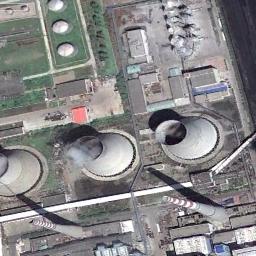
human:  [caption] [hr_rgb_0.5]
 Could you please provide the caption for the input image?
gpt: In the thermal power plant there are workshops and machinery, Three steaming cooling towers, and two smoke chimneys .

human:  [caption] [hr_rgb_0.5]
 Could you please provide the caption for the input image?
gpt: There is a row of white buildings next to the thermal power station .

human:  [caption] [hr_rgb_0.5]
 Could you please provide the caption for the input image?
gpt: The thermal power station is on the grass next to some buildings with white mist above .

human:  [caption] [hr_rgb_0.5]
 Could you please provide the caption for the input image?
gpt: Many buildings of different shapes are next to the thermal power station .

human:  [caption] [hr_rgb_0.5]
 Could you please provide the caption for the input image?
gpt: There are some buildings and several chimneys on the thermal power station .